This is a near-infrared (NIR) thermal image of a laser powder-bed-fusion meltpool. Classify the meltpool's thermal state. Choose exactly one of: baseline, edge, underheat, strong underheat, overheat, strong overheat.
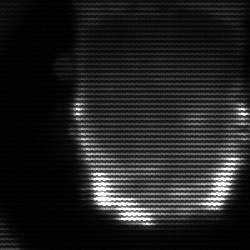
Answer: baseline